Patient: sex M, age 36
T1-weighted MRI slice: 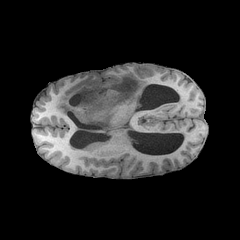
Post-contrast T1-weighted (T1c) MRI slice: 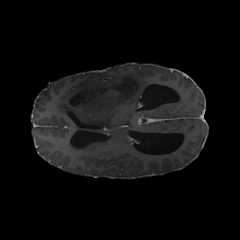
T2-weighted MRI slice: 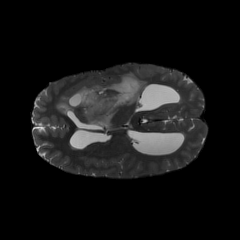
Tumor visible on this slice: yes
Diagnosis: Astrocytoma, IDH-mutant
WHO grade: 4